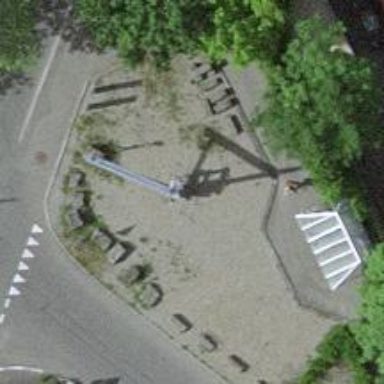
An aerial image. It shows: Crane is in the view.